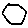
Label: hexagon